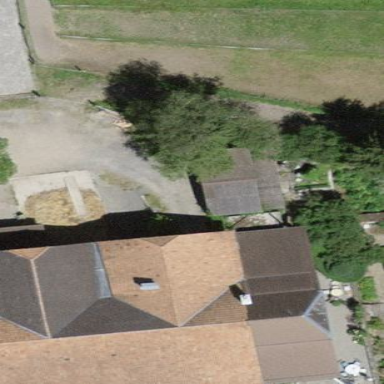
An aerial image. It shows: Farm building.